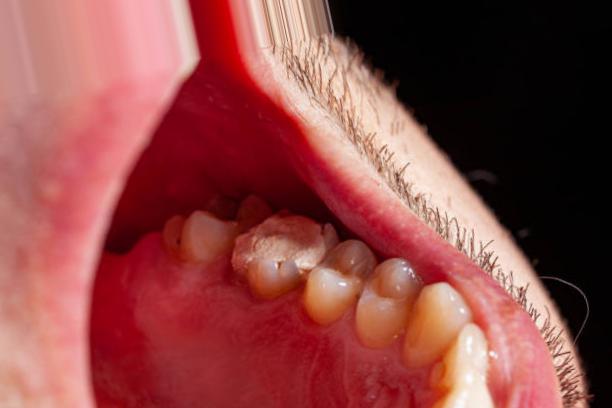
Condition: Caries